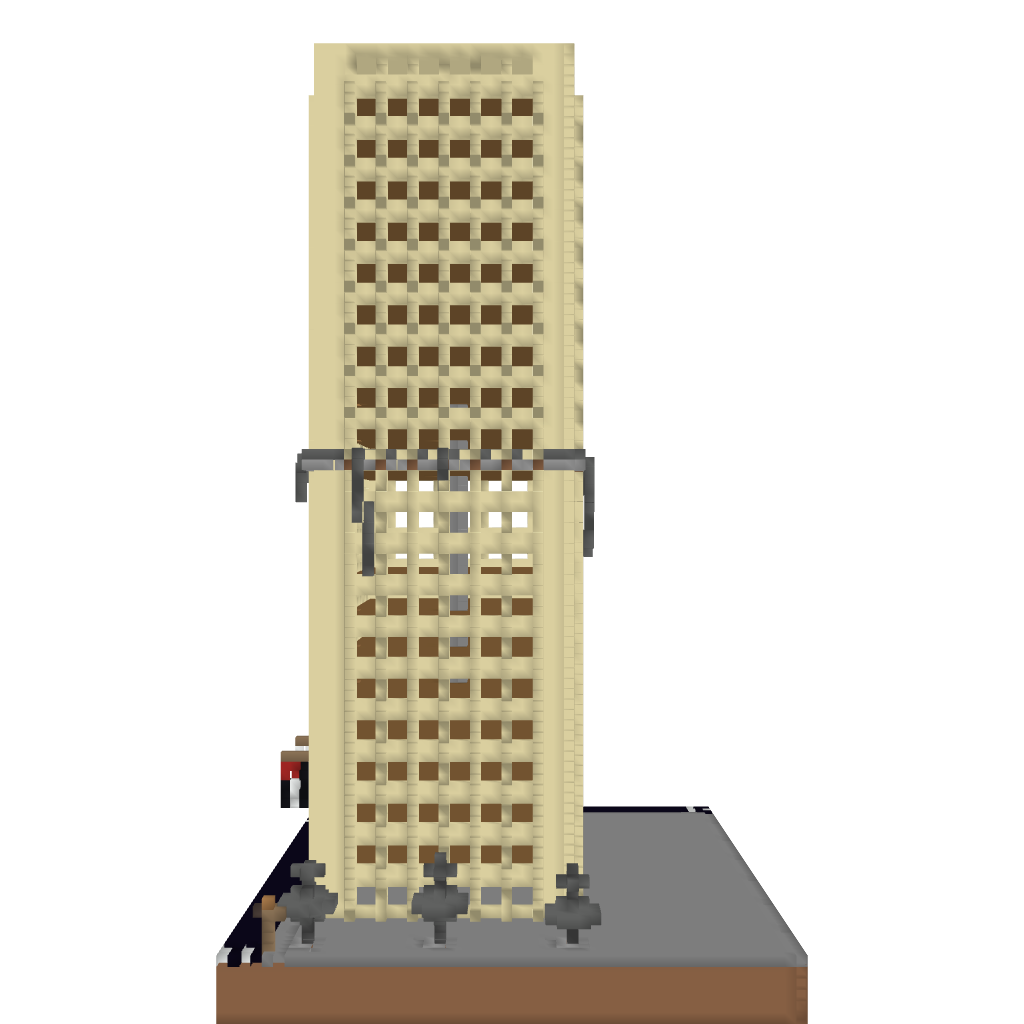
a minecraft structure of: Government Building